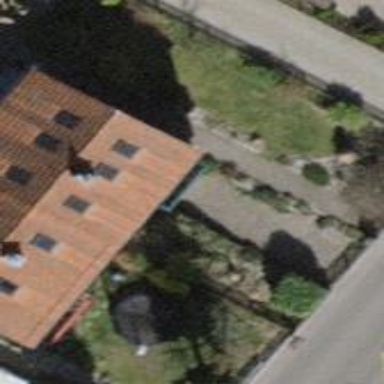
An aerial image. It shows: Semidetached house with tiled roof.